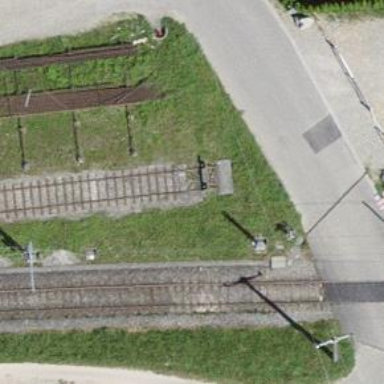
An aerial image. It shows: Railway yard with electrified contact lines.